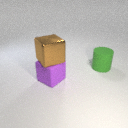
large brown metal cube above large purple rubber cube